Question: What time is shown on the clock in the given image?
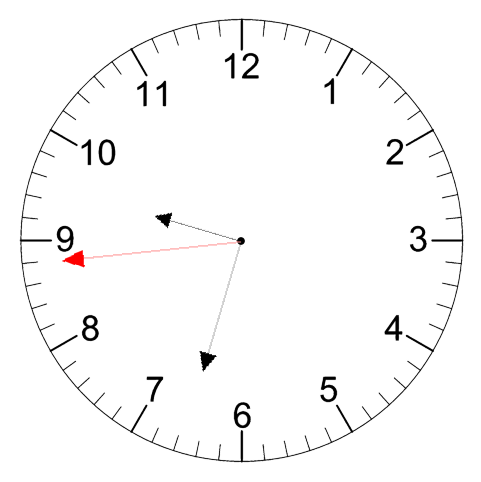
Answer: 09:32:44